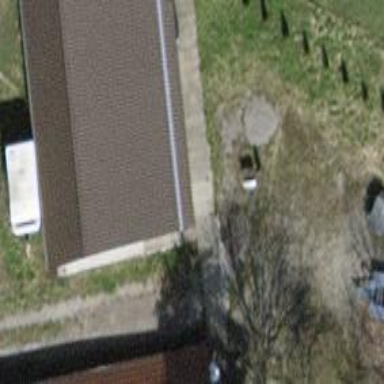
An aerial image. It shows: Building with tile roof.